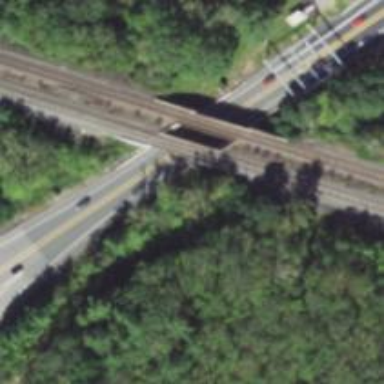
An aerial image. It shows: Railway bridge.